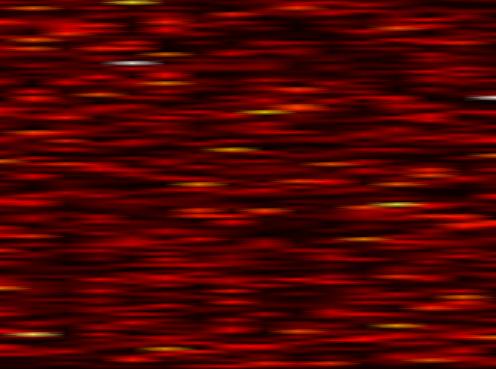
Label: WOLA